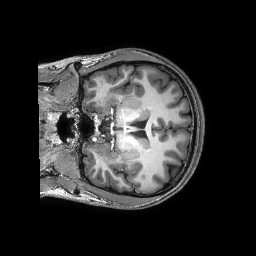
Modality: T1w
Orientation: coronal
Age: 20
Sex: male